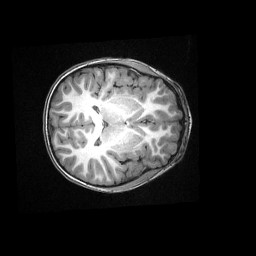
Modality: T1w
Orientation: axial
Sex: male